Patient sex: F
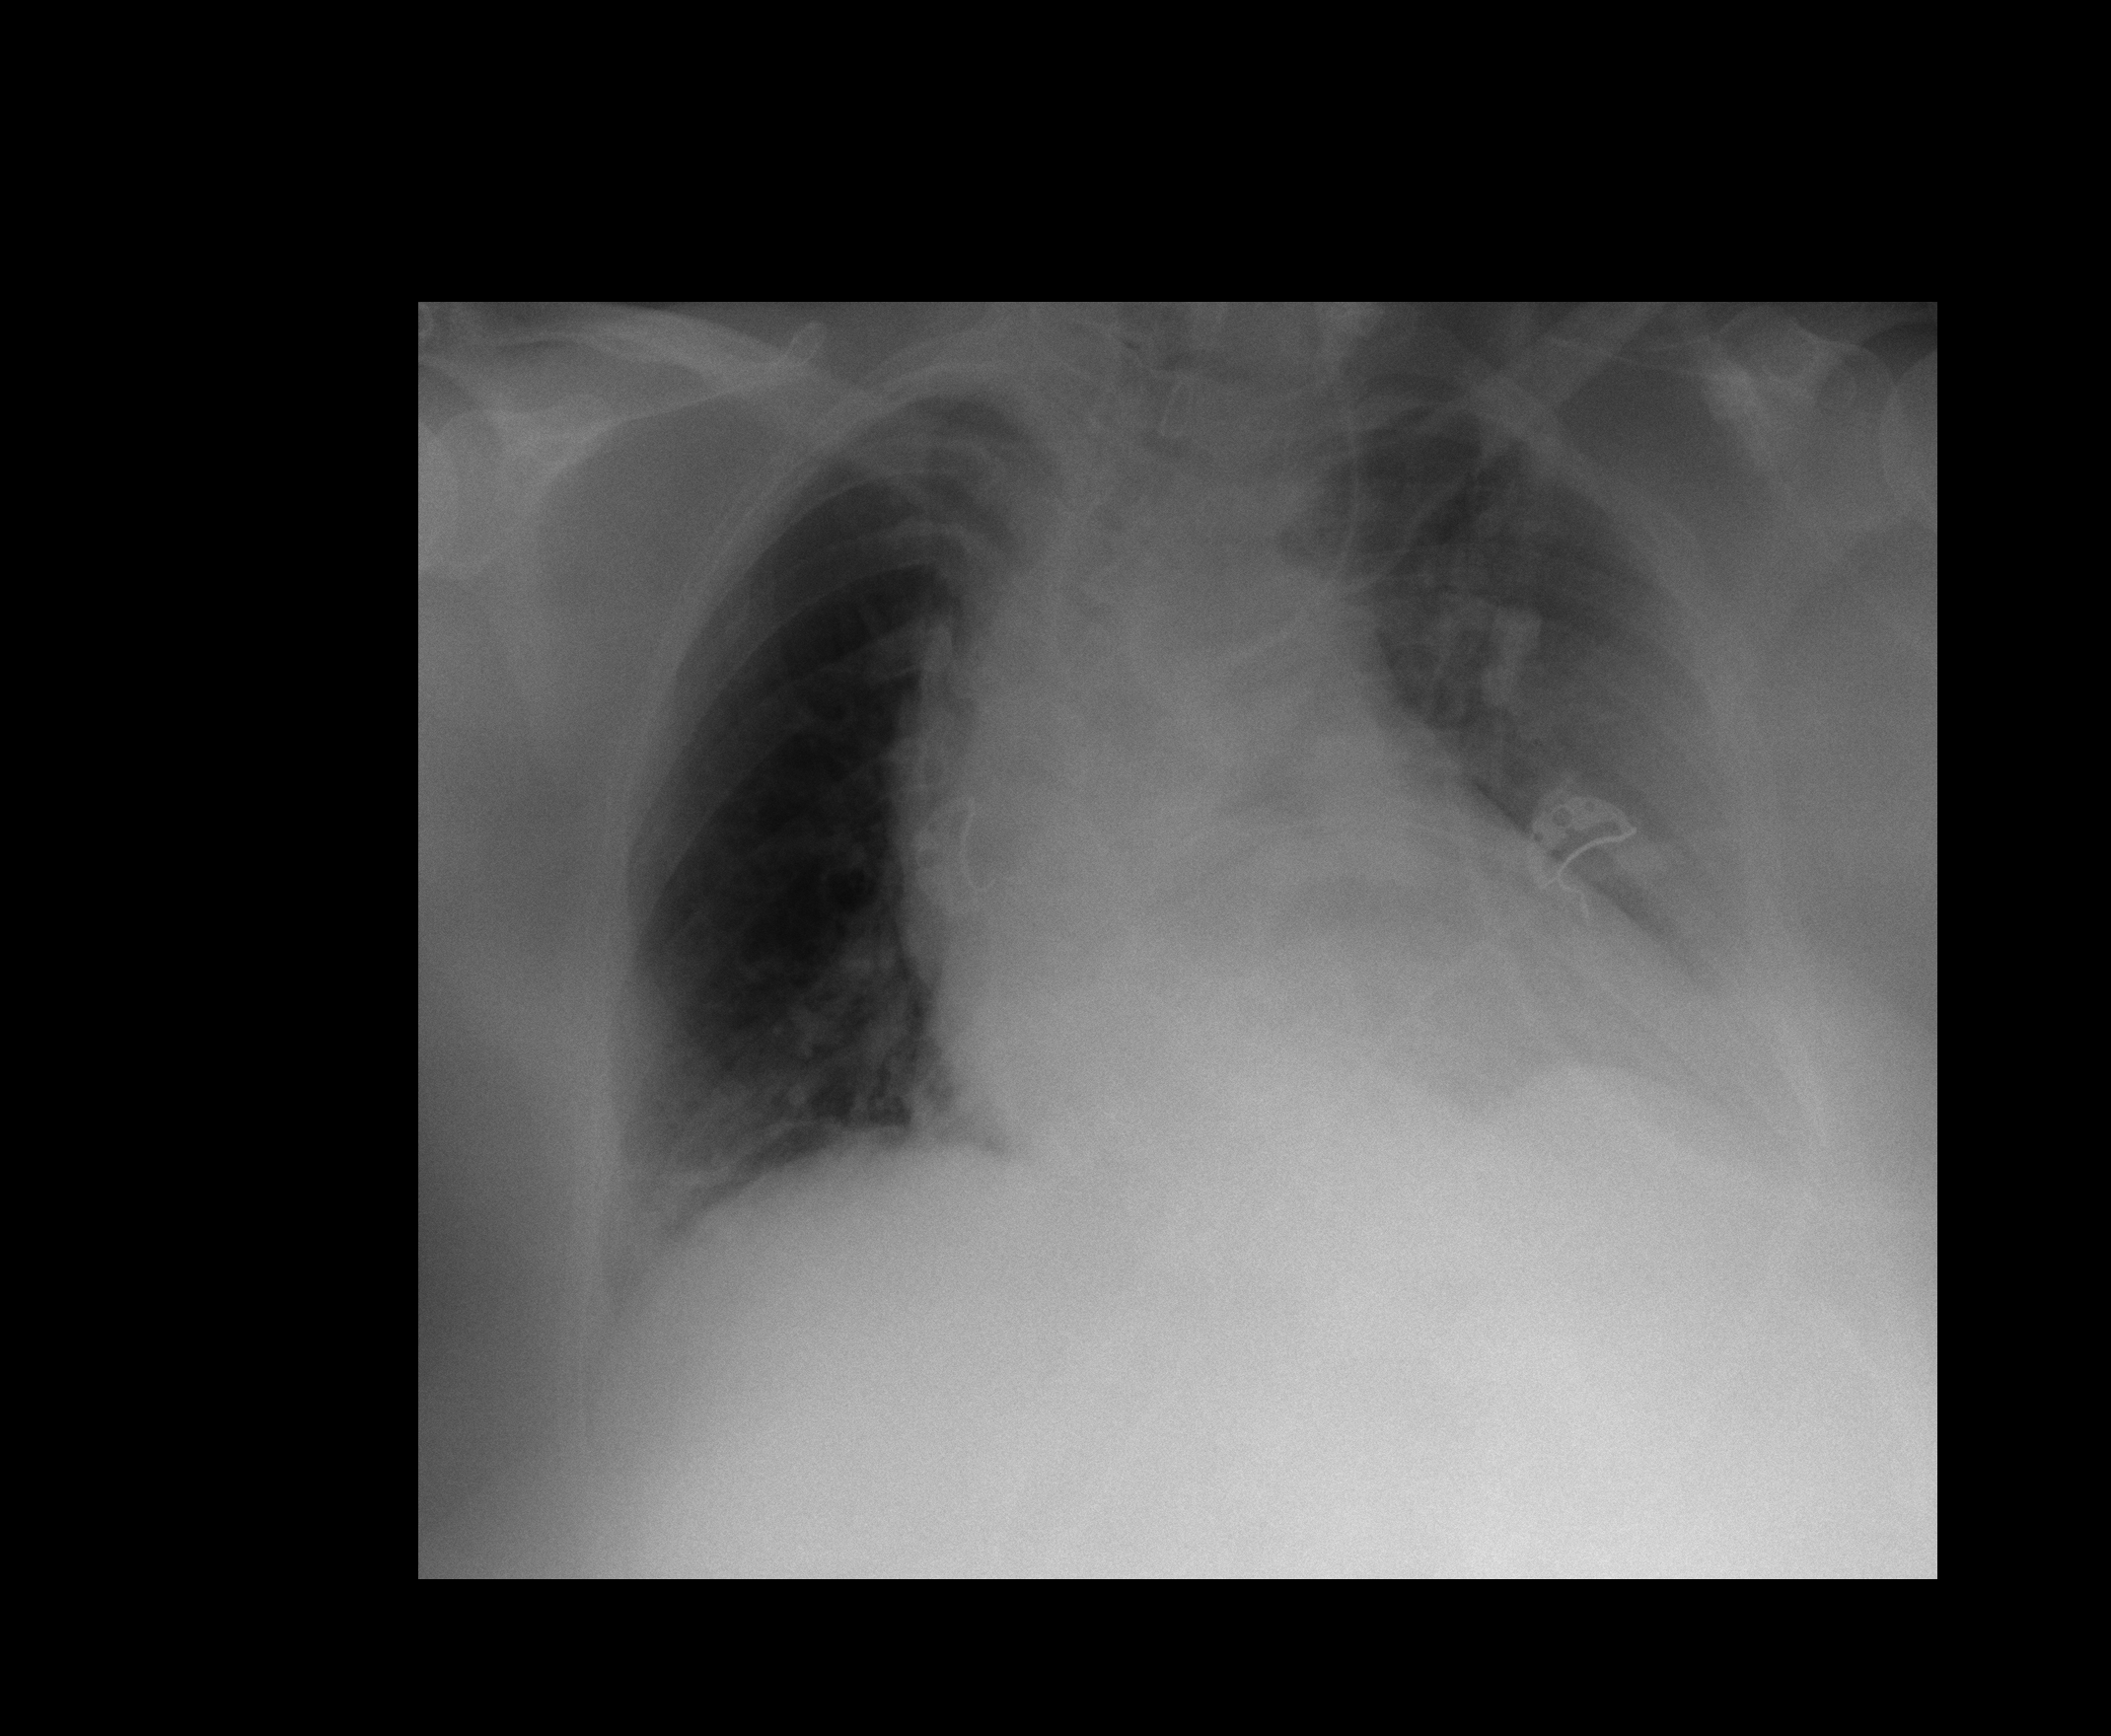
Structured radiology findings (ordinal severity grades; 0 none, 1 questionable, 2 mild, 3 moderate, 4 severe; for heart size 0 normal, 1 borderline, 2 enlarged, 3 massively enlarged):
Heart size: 1
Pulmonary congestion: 0
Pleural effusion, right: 0
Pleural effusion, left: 2
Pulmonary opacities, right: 0
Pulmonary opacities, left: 0
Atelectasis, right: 0
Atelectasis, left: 2